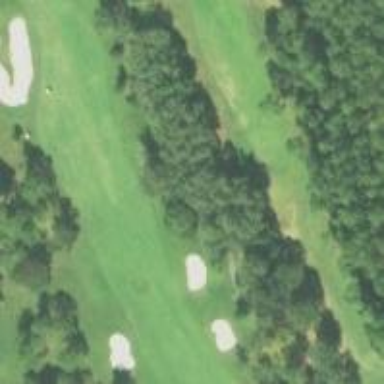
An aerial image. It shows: Grassy area designated as golf fairway.